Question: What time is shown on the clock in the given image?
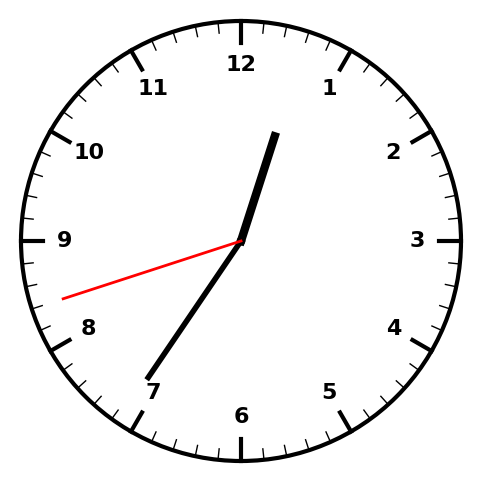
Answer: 12:35:42